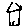
Label: house